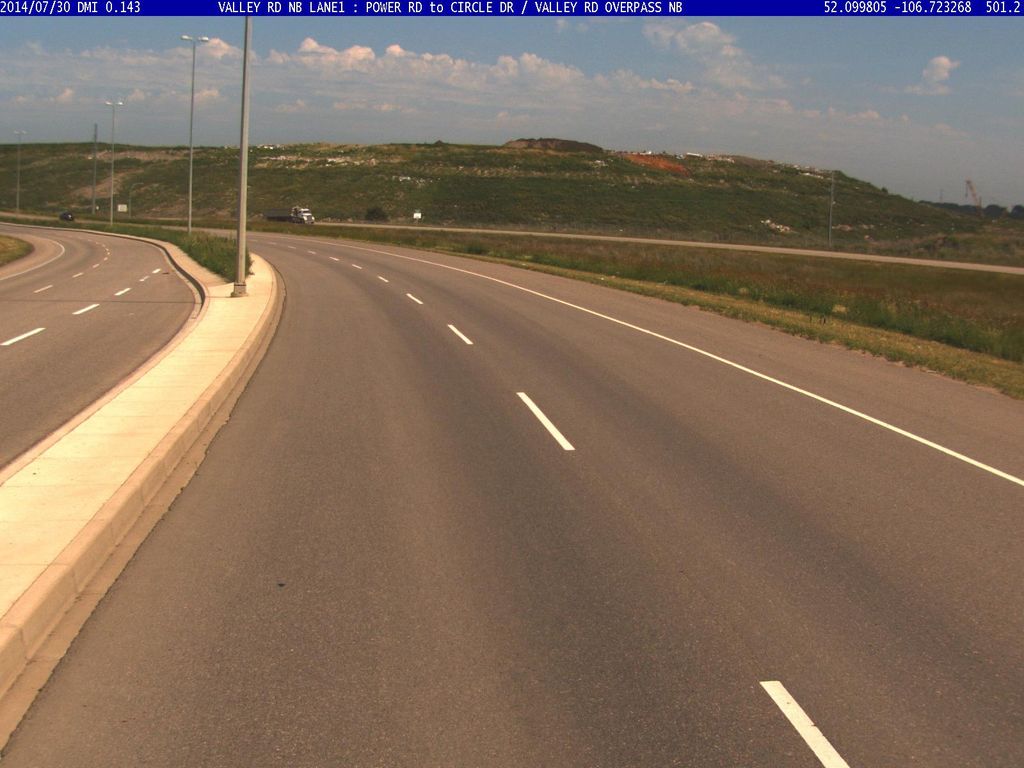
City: saskatoon